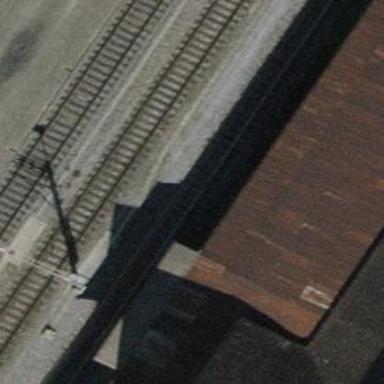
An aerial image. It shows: Single-track spur railway line.